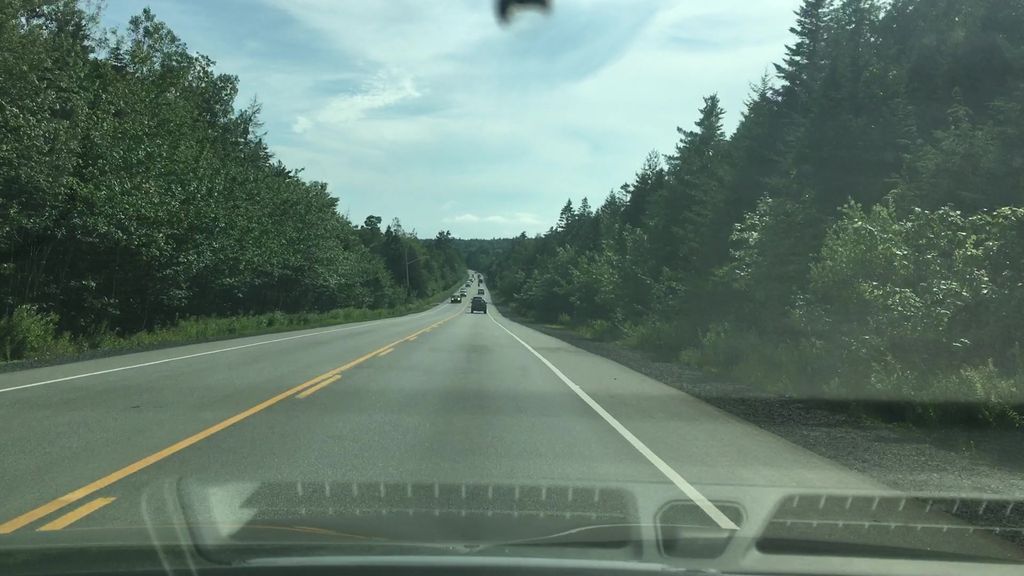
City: halifax